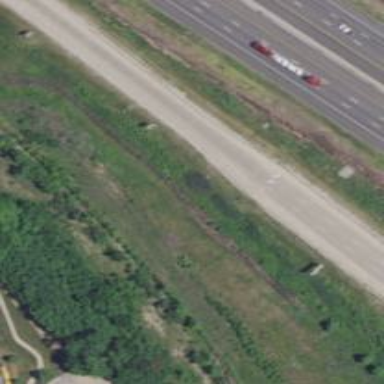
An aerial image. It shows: Offramp on motorway link.